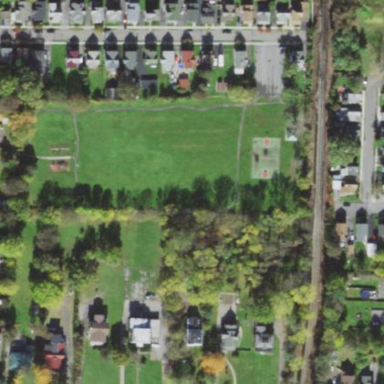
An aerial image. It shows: Park designated as recreation ground.